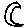
Label: moon